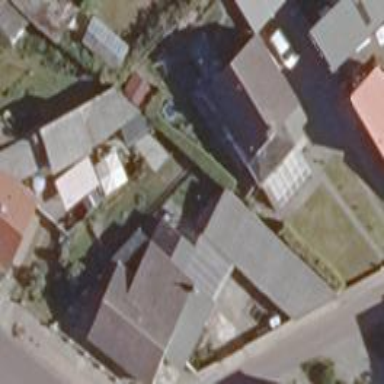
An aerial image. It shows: Simple house.